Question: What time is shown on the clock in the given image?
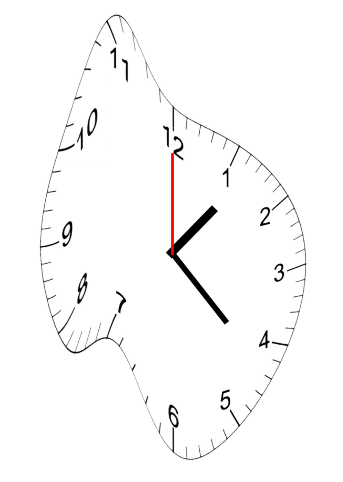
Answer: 01:22:00